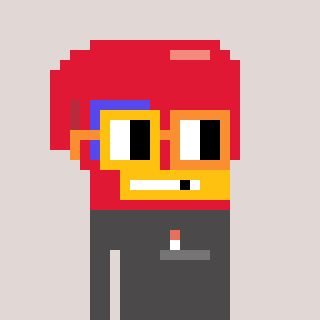
a pixel art character with square yellow and orange glasses, a boxing glove-shaped head and a grayscale-colored body on a warm background